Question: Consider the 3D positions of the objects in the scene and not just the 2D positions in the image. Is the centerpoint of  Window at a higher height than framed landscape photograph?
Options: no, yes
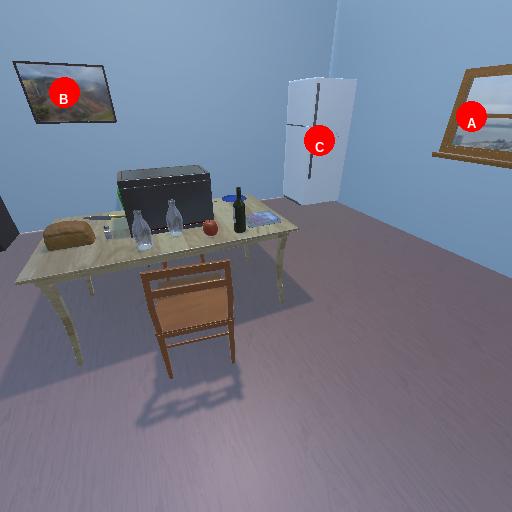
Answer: no